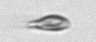
Label: Cryptophyta